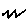
Label: zigzag